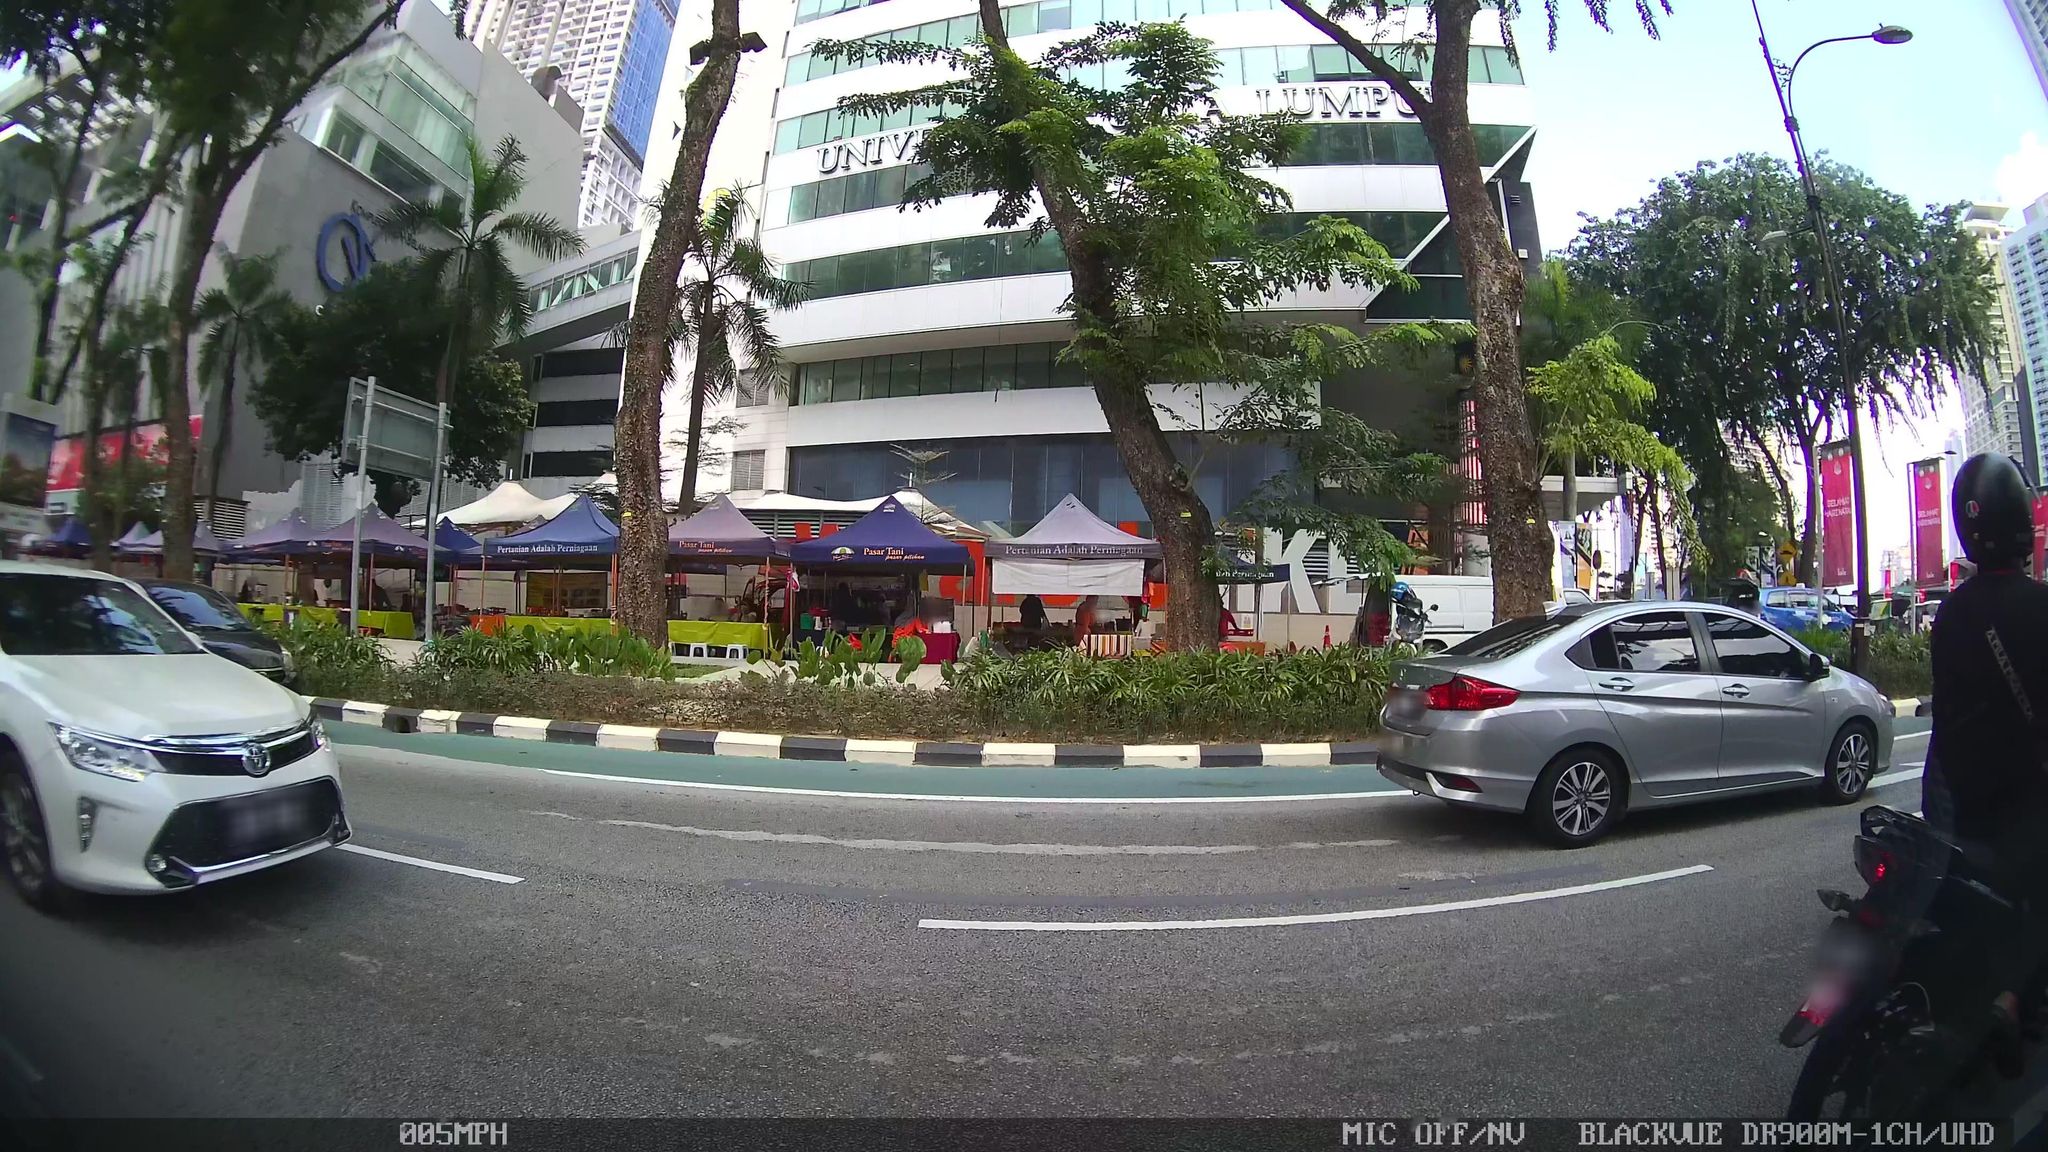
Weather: clear
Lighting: day
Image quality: good
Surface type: driving surface
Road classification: secondary
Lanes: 3
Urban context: urban centre
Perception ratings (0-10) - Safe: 8.67, Lively: 8.65, Beautiful: 3.36, Boring: 3.84, Depressing: 4.81, Wealthy: 5.99